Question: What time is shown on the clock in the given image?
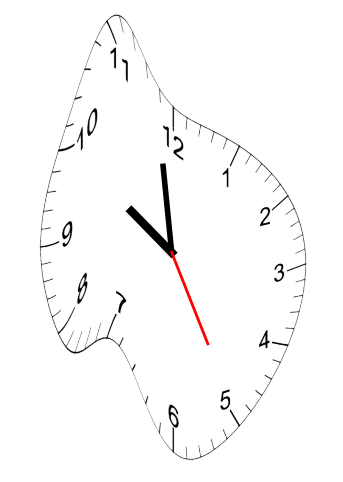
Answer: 09:58:25